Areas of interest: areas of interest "Senlong Science Park"
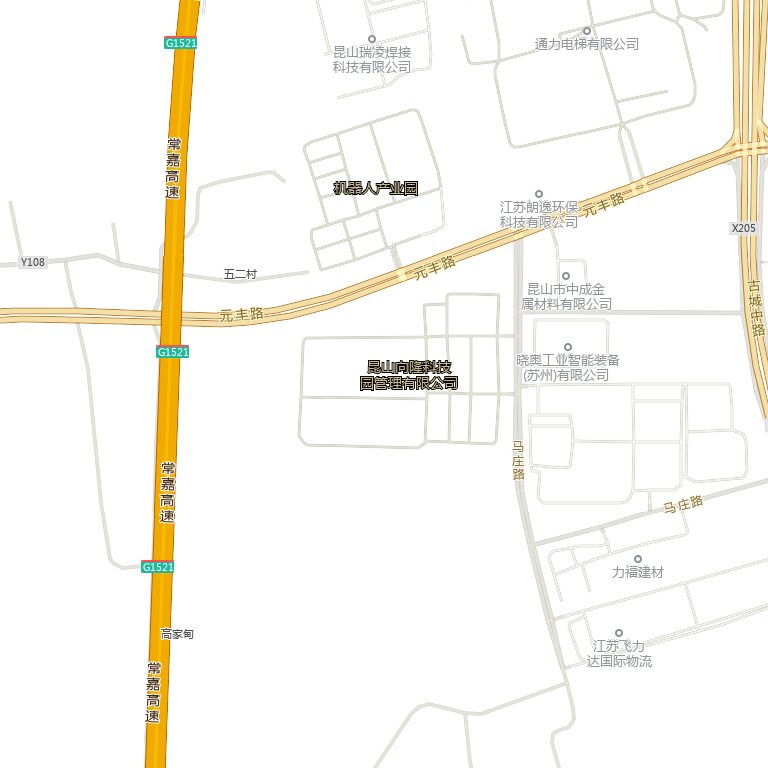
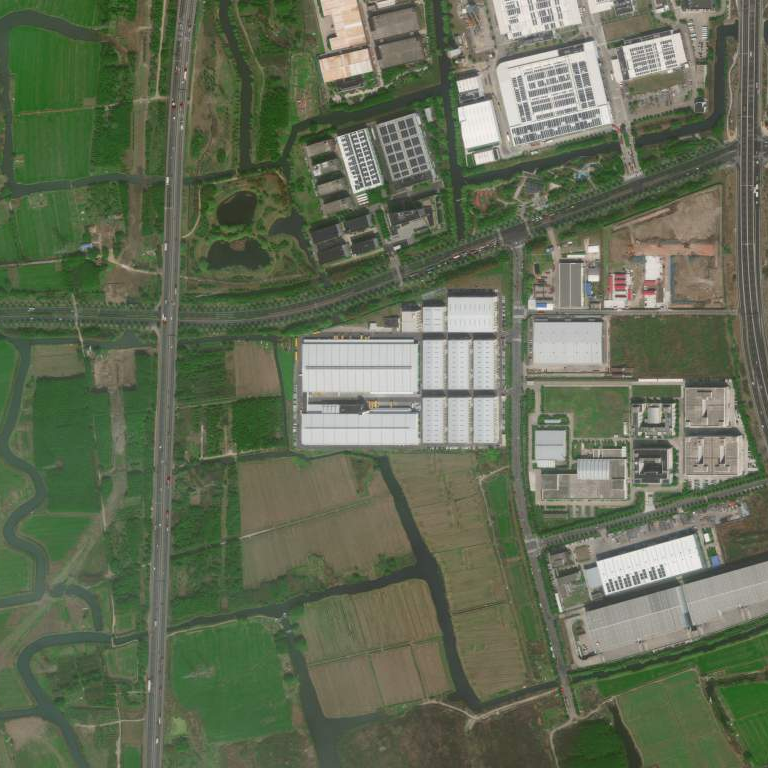